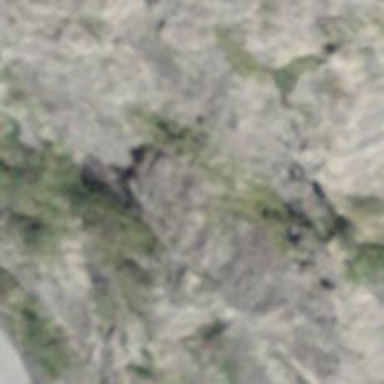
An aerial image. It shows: Natural cliff.